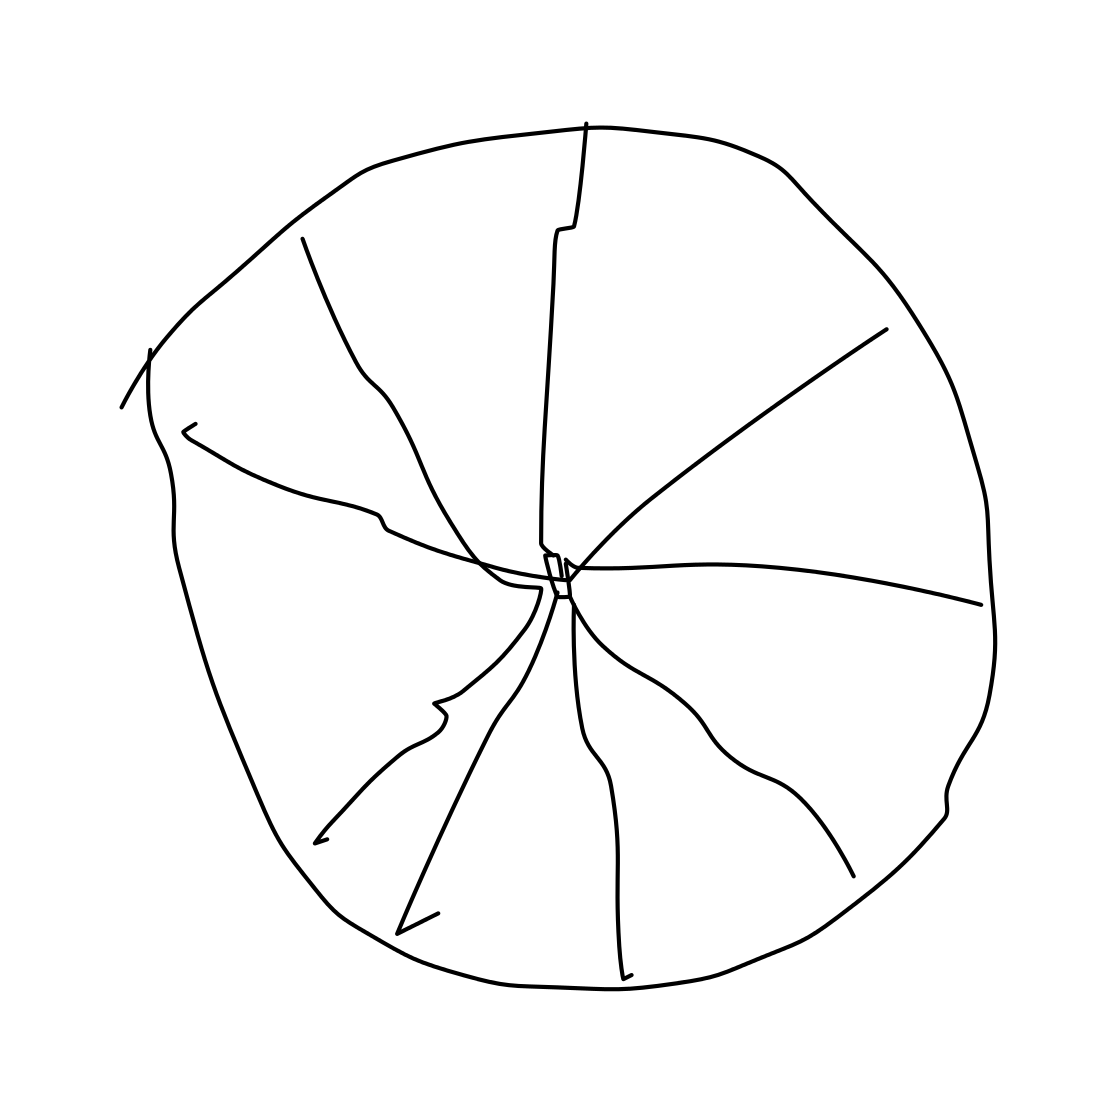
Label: wheel